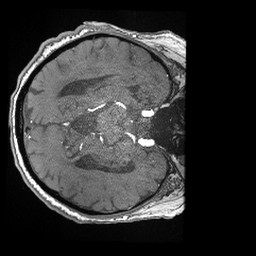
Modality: angio
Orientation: axial
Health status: ill
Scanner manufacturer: siemens
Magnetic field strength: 3 T
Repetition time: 0.02 s
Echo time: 0.0033 s